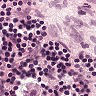
Metastatic tissue present: no